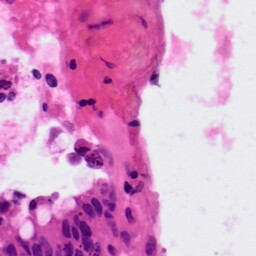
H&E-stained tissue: Colon